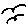
Label: bird